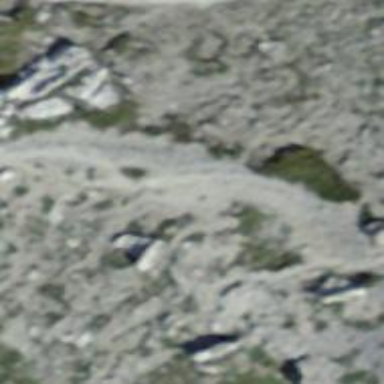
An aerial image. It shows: Path on the ground.